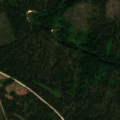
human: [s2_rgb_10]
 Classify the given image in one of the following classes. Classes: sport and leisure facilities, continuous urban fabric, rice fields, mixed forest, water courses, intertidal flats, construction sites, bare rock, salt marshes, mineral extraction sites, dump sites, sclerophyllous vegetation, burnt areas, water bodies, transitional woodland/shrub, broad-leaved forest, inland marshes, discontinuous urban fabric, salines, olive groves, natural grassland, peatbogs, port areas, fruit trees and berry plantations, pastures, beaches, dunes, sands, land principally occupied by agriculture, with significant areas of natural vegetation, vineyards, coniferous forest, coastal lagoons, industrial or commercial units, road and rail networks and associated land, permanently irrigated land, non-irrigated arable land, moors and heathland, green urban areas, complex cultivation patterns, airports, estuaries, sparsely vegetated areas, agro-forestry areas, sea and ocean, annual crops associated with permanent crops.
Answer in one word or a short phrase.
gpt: coniferous forest, mixed forest, transitional woodland/shrub